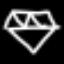
Label: diamond